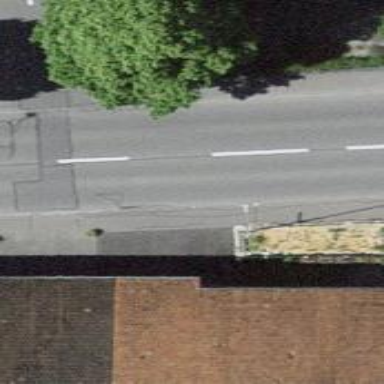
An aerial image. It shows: Secondary road with asphalt surface and sidewalks on both sides.